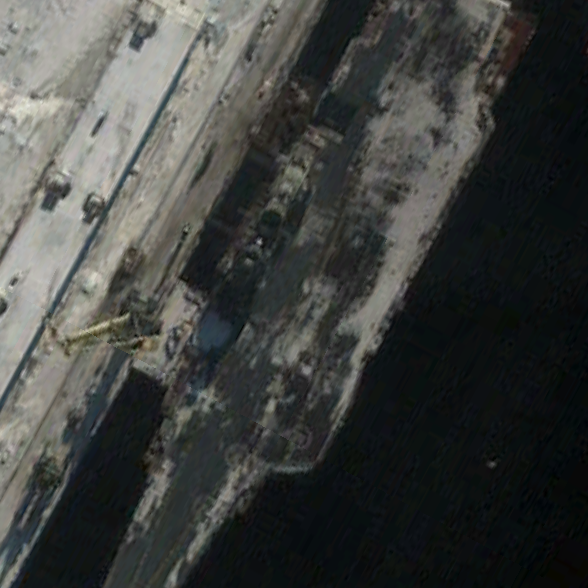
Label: aircraft_carrier